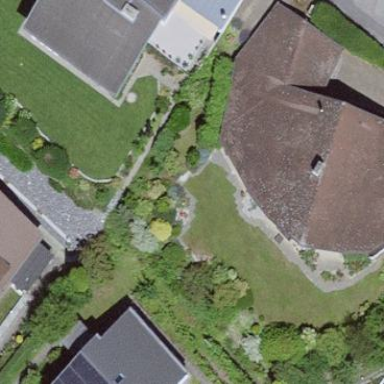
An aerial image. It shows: Residential building.